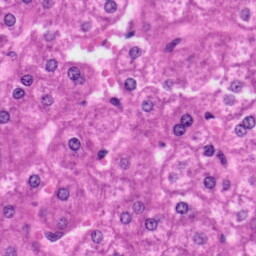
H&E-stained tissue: Liver